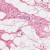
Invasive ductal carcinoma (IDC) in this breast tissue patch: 0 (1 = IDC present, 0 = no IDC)